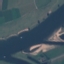
Land use / land cover class: River